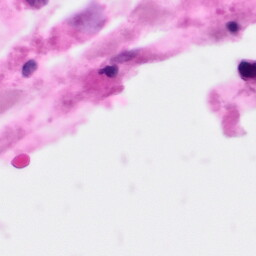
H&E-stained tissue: Pancreatic